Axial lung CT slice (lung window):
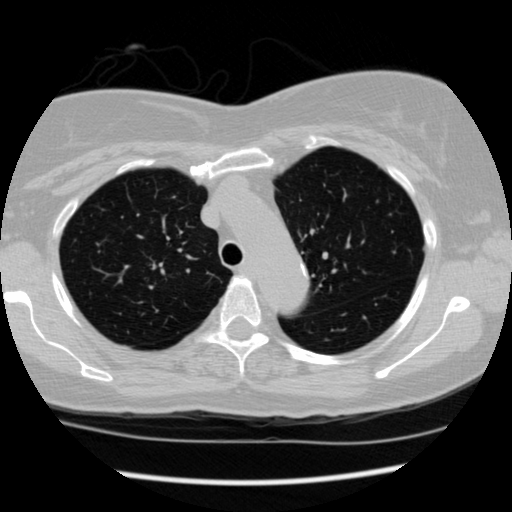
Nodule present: no